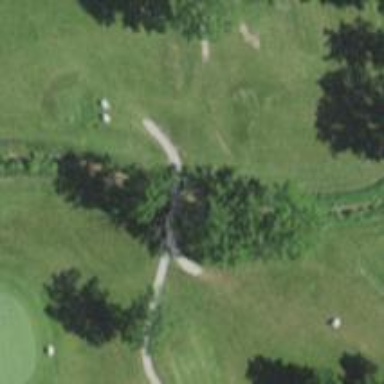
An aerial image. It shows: Pathway for golfing.